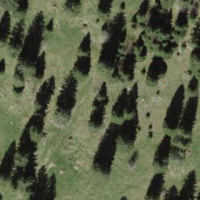
EUNIS habitat code: 41
Species observed at this site:
Potentilla verna